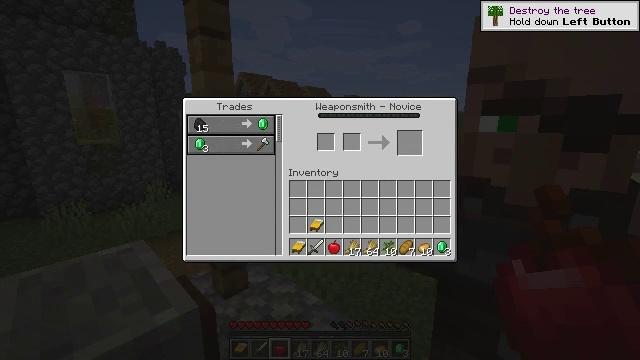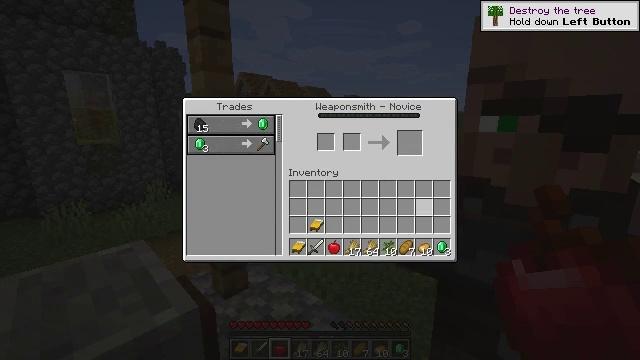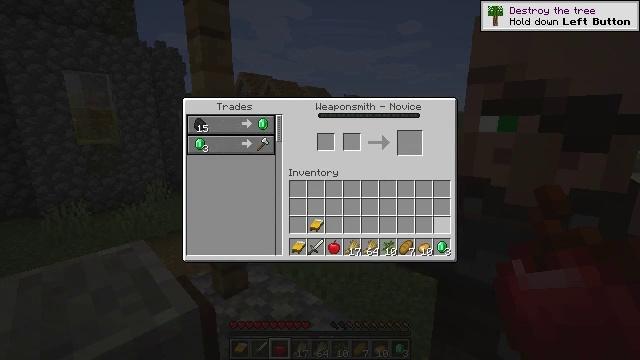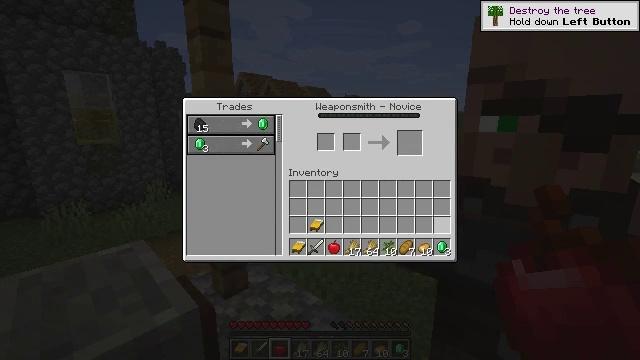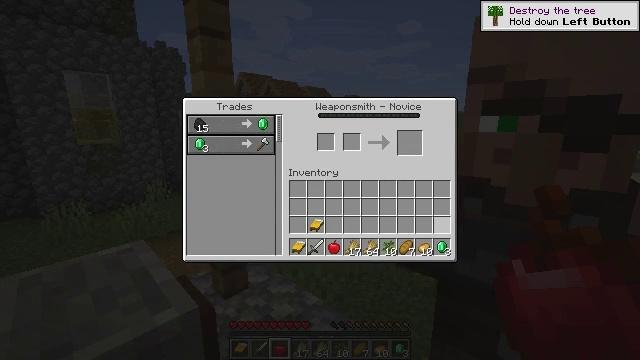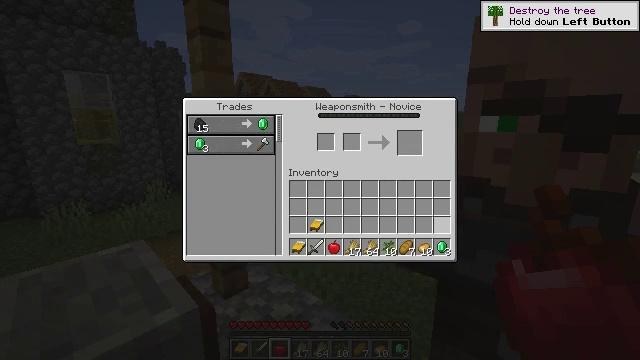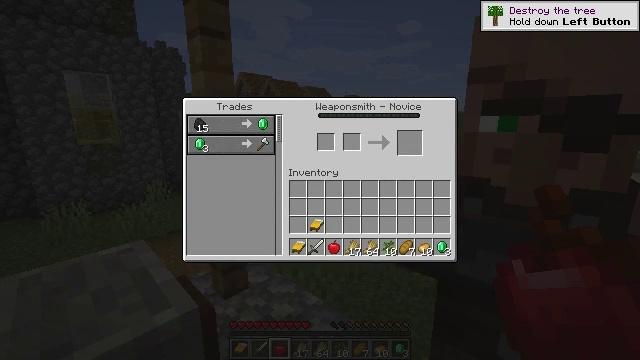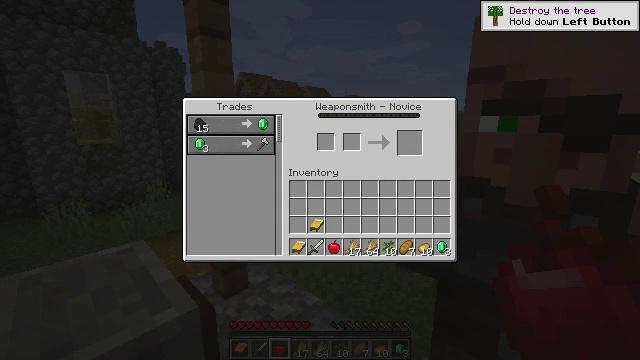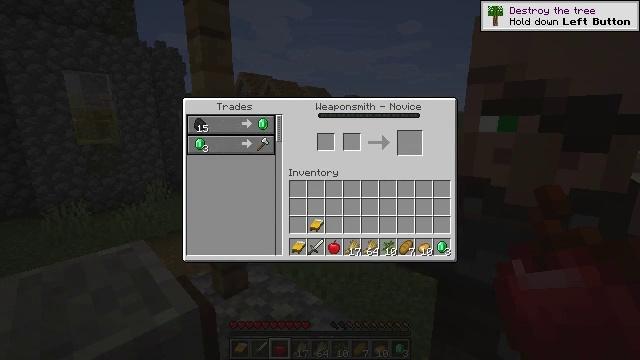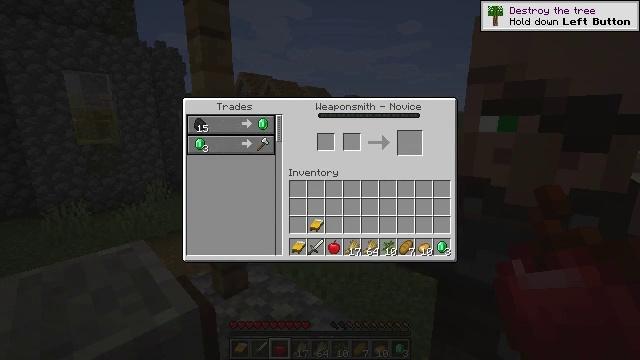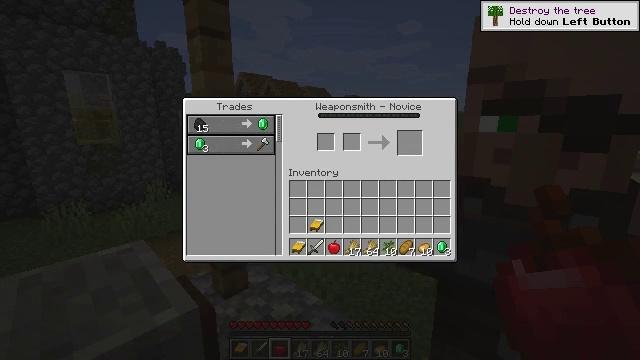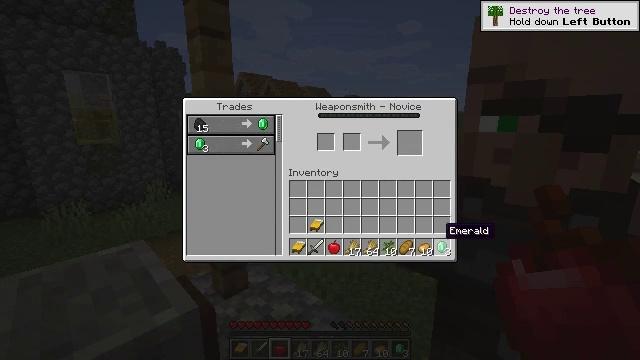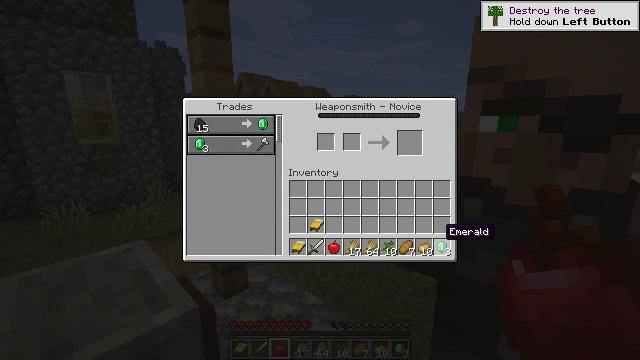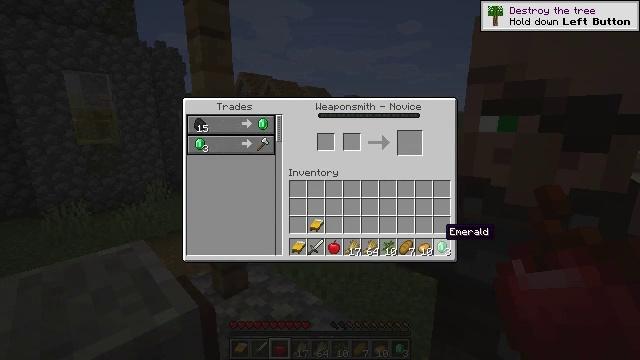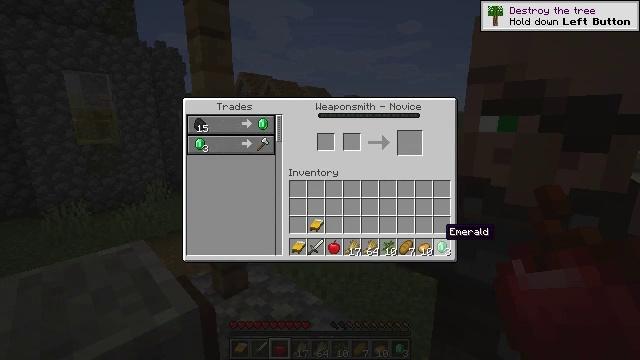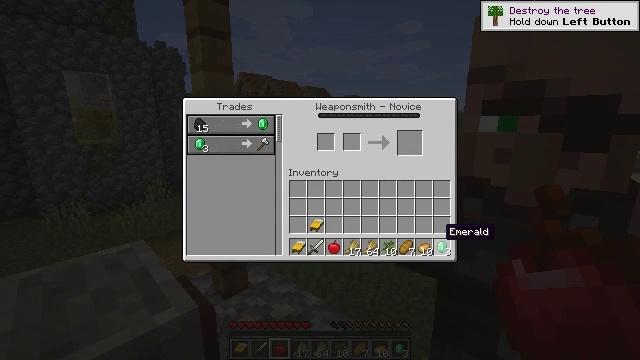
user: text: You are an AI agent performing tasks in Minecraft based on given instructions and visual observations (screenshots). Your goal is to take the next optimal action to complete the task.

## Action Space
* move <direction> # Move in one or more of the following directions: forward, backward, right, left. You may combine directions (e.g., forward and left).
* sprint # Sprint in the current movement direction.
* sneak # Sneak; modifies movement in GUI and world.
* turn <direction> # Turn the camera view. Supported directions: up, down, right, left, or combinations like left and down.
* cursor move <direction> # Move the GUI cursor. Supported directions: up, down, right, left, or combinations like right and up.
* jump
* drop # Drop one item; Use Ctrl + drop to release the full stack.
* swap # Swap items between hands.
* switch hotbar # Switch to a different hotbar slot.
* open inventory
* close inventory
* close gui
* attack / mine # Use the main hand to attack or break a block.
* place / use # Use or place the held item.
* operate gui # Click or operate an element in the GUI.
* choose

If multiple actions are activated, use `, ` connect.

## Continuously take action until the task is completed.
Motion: motion action
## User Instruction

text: craft item air
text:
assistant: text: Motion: cursor move down
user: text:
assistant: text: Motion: cursor move down
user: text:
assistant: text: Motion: no_op
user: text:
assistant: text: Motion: no_op
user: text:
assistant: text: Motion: no_op
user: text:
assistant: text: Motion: no_op
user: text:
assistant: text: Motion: no_op
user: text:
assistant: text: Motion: no_op
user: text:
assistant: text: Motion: no_op
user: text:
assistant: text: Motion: no_op
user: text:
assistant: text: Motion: no_op
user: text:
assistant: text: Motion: no_op
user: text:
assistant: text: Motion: no_op
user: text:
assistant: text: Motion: no_op
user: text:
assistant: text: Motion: no_op
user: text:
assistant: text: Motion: no_op
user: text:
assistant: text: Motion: no_op
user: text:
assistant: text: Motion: no_op
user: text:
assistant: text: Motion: no_op
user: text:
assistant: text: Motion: no_op
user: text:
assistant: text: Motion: no_op
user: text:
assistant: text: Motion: no_op
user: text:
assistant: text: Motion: no_op
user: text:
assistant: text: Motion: no_op
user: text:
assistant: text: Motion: no_op
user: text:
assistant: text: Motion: no_op
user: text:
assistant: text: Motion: no_op
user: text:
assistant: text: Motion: no_op
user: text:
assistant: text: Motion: no_op
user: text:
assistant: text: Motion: no_op